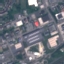
Land use / land cover: Industrial